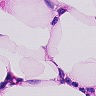
Metastatic tissue present: no